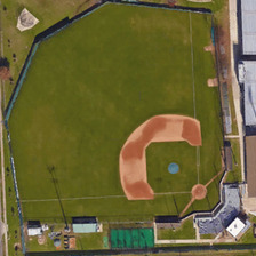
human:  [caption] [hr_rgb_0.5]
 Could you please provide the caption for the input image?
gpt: It is a green grassland, a brown-black building and a brown path.

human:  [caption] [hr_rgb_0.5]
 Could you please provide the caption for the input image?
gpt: There are two grey rooms next to the baseball field.

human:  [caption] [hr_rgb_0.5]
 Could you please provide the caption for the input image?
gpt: This is green grass, brown and black buildings and brown paths.

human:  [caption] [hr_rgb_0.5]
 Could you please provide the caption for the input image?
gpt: It is green grass, brown and black buildings, brown roads.

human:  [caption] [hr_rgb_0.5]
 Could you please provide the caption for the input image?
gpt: There are two gray rooms next to a baseball field.